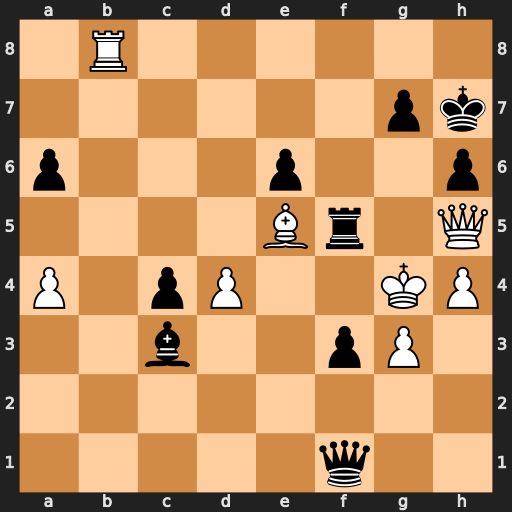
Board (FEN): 1R6/6pk/p3p2p/4Br1Q/P1pP2KP/2b2pP1/8/5q2
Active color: w
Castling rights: -
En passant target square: -
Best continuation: Rh8+ Kxh8 Qxh6+ Kg8 Qxg7#